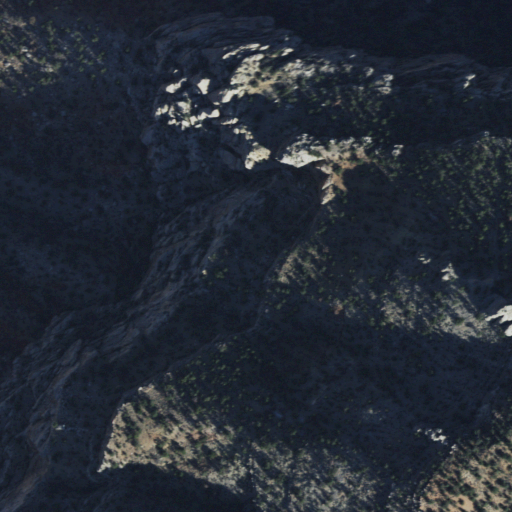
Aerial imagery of cliff(s) in Arizona named Chemehuevi Point containing evergreen forest, shrub, and barren land